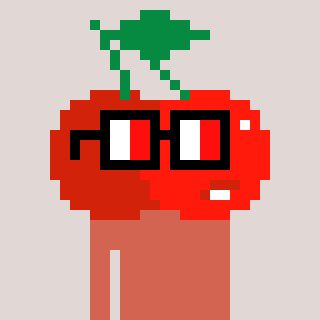
a pixel art character with square glasses with black frames and red eyes, a cherry-shaped head and a peachy-colored body on a warm background